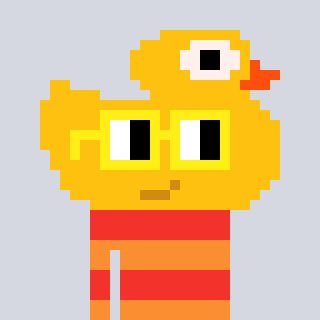
a pixel art character with square yellow glasses, a ducky-shaped head and a orange-colored body on a cool background